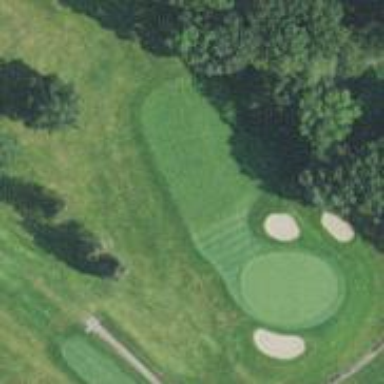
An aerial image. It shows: View of golf hole.